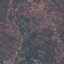
Label: HerbaceousVegetation